Question: I have published a video to Azure Media Services and I am trying to open that video on an SSL-enabled website using the new Azure Media Player.
I have added a video tag to my page as per the <URL>, i.e:
'''
<video id="vid1" class="azuremediaplayer amp-default-skin" controls width="640" height="400" poster="poster.jpg" data-setup='{"logo": { "enabled": false}, "nativeControlsForTouch": false}'>
<source src="http://example.origin.mediaservices.windows.net/.../example.ism/manifest" type="application/vnd.ms-sstr+xml" />
<p class="amp-no-js">
To view this video please enable JavaScript, and consider upgrading to a web browser that supports HTML5 video
</p>
</video>
'''
However when I load the page Chrome and Firefox throw a Mixed Content error:

I believe this is due to the DASH url that is generated and processed by Azure Media Player. I can get the video to load and play if I change the video tag to the following:
'''
<video id="vid1" class="azuremediaplayer amp-default-skin" controls width="640" height="400" poster="poster.jpg" data-setup='{"logo": { "enabled": false}, "nativeControlsForTouch": false}'>
<source src="http://example.origin.mediaservices.windows.net/.../example.ism/manifest" type="application/vnd.ms-sstr+xml" data-setup='{"streamingFormats": ["SMOOTH", "HLS-V3", "HLS-V4"] }' />
<p class="amp-no-js">
To view this video please enable JavaScript, and consider upgrading to a web browser that supports HTML5 video
</p>
</video>
'''
However this seems to force Azure Media Player into using Flash and the user experience is not all that great (slow to load, jumpy playback, etc).
Is it possible to stream a video that is hosted in Azure Media Services via a DASH streaming url to a secure website using Azure Media Player?
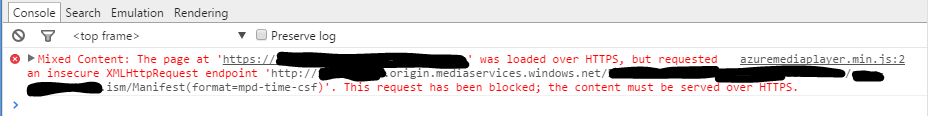
Answer: It turns out that streaming endpoints that were created before September 11, 2014 support streaming over ssl, however streaming endpoints that were created on or after September 11, 2014 do support streaming over ssl.
The streaming endpoint I was using was created at the start of 2014 and therefore did not support ssl. The solution was to create a new streaming endpoint and use its publish url instead.
Be aware that if you need to create a new streaming endpoint like I did you will probably want to turn off your old endpoint and remove the streaming units associated with it so you don't incur unnecessary costs.